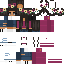
A female human skin with medium skin, wearing brown long hair dressed in a purple hoodie and black jeans, featuring a closed mouth.